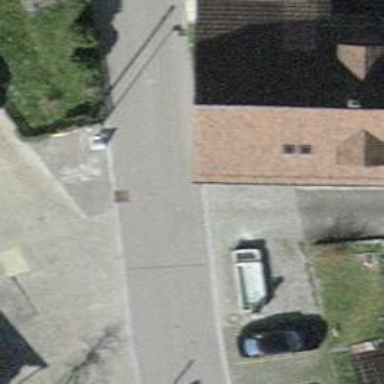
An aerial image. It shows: Post box is visible.